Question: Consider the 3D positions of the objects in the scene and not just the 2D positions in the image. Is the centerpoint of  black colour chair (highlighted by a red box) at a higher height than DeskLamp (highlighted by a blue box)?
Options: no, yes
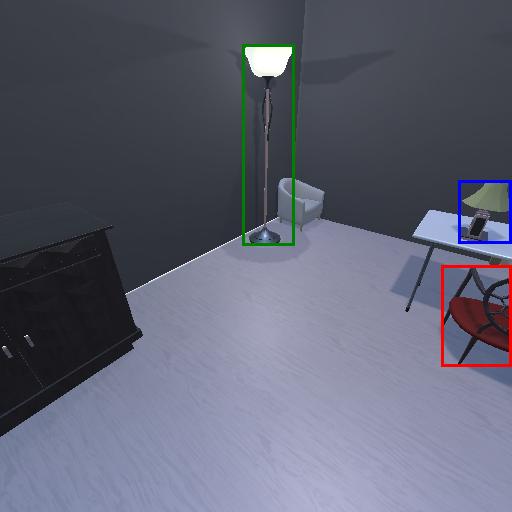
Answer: no